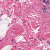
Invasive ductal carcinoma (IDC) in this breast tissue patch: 0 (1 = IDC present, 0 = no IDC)